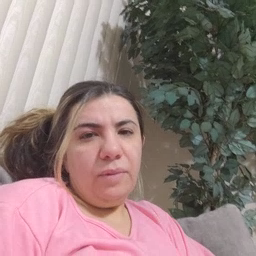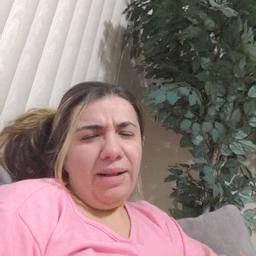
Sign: beside